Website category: auto
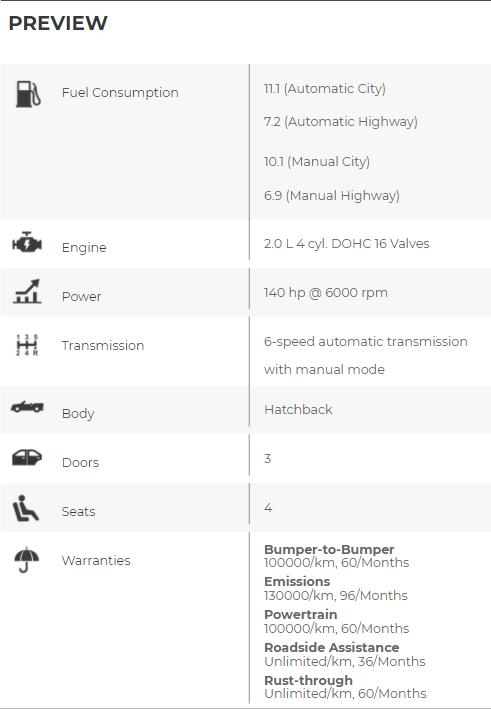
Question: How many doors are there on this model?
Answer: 3

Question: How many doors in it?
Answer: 3

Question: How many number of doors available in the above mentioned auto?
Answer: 3

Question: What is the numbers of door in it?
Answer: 3

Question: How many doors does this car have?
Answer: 3

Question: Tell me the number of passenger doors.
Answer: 3

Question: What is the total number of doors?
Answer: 3

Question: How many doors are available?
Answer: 3

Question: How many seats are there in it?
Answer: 4

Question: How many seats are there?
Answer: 4

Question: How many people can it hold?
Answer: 4

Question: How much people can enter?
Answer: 4

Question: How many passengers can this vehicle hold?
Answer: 4

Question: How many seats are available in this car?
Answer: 4

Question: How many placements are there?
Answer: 4

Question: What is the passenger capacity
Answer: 4

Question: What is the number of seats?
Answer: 4

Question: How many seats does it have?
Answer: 4

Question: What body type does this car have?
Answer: Hatchback

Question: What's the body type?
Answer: Hatchback

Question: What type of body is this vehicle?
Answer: Hatchback

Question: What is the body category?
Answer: Hatchback

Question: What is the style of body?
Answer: Hatchback

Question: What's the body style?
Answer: Hatchback

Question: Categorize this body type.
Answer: Hatchback

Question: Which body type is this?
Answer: Hatchback

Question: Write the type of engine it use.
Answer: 2.0 L 4 cyl. DOHC 16 Valves

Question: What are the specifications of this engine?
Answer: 2.0 L 4 cyl. DOHC 16 Valves

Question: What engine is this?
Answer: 2.0 L 4 cyl. DOHC 16 Valves

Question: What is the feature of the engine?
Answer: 2.0 L 4 cyl. DOHC 16 Valves

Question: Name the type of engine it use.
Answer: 2.0 L 4 cyl. DOHC 16 Valves

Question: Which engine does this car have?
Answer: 2.0 L 4 cyl. DOHC 16 Valves

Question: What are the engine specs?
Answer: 2.0 L 4 cyl. DOHC 16 Valves

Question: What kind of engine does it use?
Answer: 2.0 L 4 cyl. DOHC 16 Valves

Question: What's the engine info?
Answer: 2.0 L 4 cyl. DOHC 16 Valves

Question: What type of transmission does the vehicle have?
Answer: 6-speed automatic transmission with manual mode

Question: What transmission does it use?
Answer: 6-speed automatic transmission with manual mode

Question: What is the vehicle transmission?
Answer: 6-speed automatic transmission with manual mode

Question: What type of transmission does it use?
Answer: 6-speed automatic transmission with manual mode

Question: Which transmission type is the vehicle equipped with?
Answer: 6-speed automatic transmission with manual mode

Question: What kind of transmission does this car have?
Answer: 6-speed automatic transmission with manual mode

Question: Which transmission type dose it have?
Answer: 6-speed automatic transmission with manual mode

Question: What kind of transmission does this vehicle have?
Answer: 6-speed automatic transmission with manual mode

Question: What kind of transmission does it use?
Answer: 6-speed automatic transmission with manual mode

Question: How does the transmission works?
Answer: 6-speed automatic transmission with manual mode

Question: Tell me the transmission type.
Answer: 6-speed automatic transmission with manual mode

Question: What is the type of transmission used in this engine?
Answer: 6-speed automatic transmission with manual mode

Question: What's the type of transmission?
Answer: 6-speed automatic transmission with manual mode

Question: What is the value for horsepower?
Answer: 140 hp @ 6000 rpm

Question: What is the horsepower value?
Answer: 140 hp @ 6000 rpm

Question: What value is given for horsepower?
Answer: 140 hp @ 6000 rpm

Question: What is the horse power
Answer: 140 hp @ 6000 rpm

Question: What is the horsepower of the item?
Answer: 140 hp @ 6000 rpm

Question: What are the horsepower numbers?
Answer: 140 hp @ 6000 rpm

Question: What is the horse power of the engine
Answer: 140 hp @ 6000 rpm

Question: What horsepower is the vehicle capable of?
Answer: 140 hp @ 6000 rpm

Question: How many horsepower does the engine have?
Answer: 140 hp @ 6000 rpm

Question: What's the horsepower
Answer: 140 hp @ 6000 rpm

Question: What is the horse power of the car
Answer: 140 hp @ 6000 rpm

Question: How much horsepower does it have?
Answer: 140 hp @ 6000 rpm

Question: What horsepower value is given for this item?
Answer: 140 hp @ 6000 rpm

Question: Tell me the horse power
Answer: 140 hp @ 6000 rpm

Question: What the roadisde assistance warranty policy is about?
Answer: Unlimited/km, 36/Months

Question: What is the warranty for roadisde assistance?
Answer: Unlimited/km, 36/Months